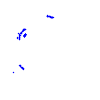
Particle: kaon